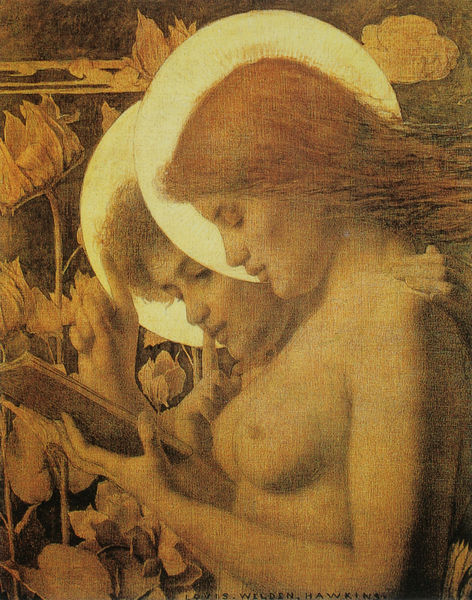
Titel: Engel mit Heiligenschein
Künstler: Louis Welden Hawkins
Standort: Paris
Institution: Privatbesitz
Schlagwörter: akt, blätter, dunkel, gemälde, hand, haut, himmel, kopf, körper, mann, nackt, schatten, weiß, wolken, frauen, gelb, menschen, mädchen, ausschnitt, blume, blumen, braun, brust, busen, finger, frau, haar, hell, licht, mund, nacht, nase, orange, profil, zeichnung, blüten, rosen, rot, wolke, symbolismus, alt, gesichter, jung, arm, augen, bibel, gesicht, bild, gesten, hals, hände, portrait, signatur, öl, natur, wind, auge, gold, haare, kind, pflanze, pflanzen, lippen, locken, kinder, kreis, engel, stilleben, brüste, schrift, umarmung, zwei, grafik, monochrom, herbst, wehen, jugendstil, zeigefinger, lesen, junge, brustwarze, erotik, zeigen, nachdenken, sein, oberkörper, geschlossen, lovis, buch, nackig, scheiben, sex, jugenstil, illustration, beten, malen, stängel, schein, heiligenschein, nimbus, seerosen, präraffaeliten, heilige, lesend, heilig, betend, khnopff, erklären, sonnenblume, leise, hören, lotus, glorie, nippel, aura, lauschen, titten, sonnenblumen, nimben, erzählen, verstehen, graphiik, hawkins, wilden, mahnen, symbolisten